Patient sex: M
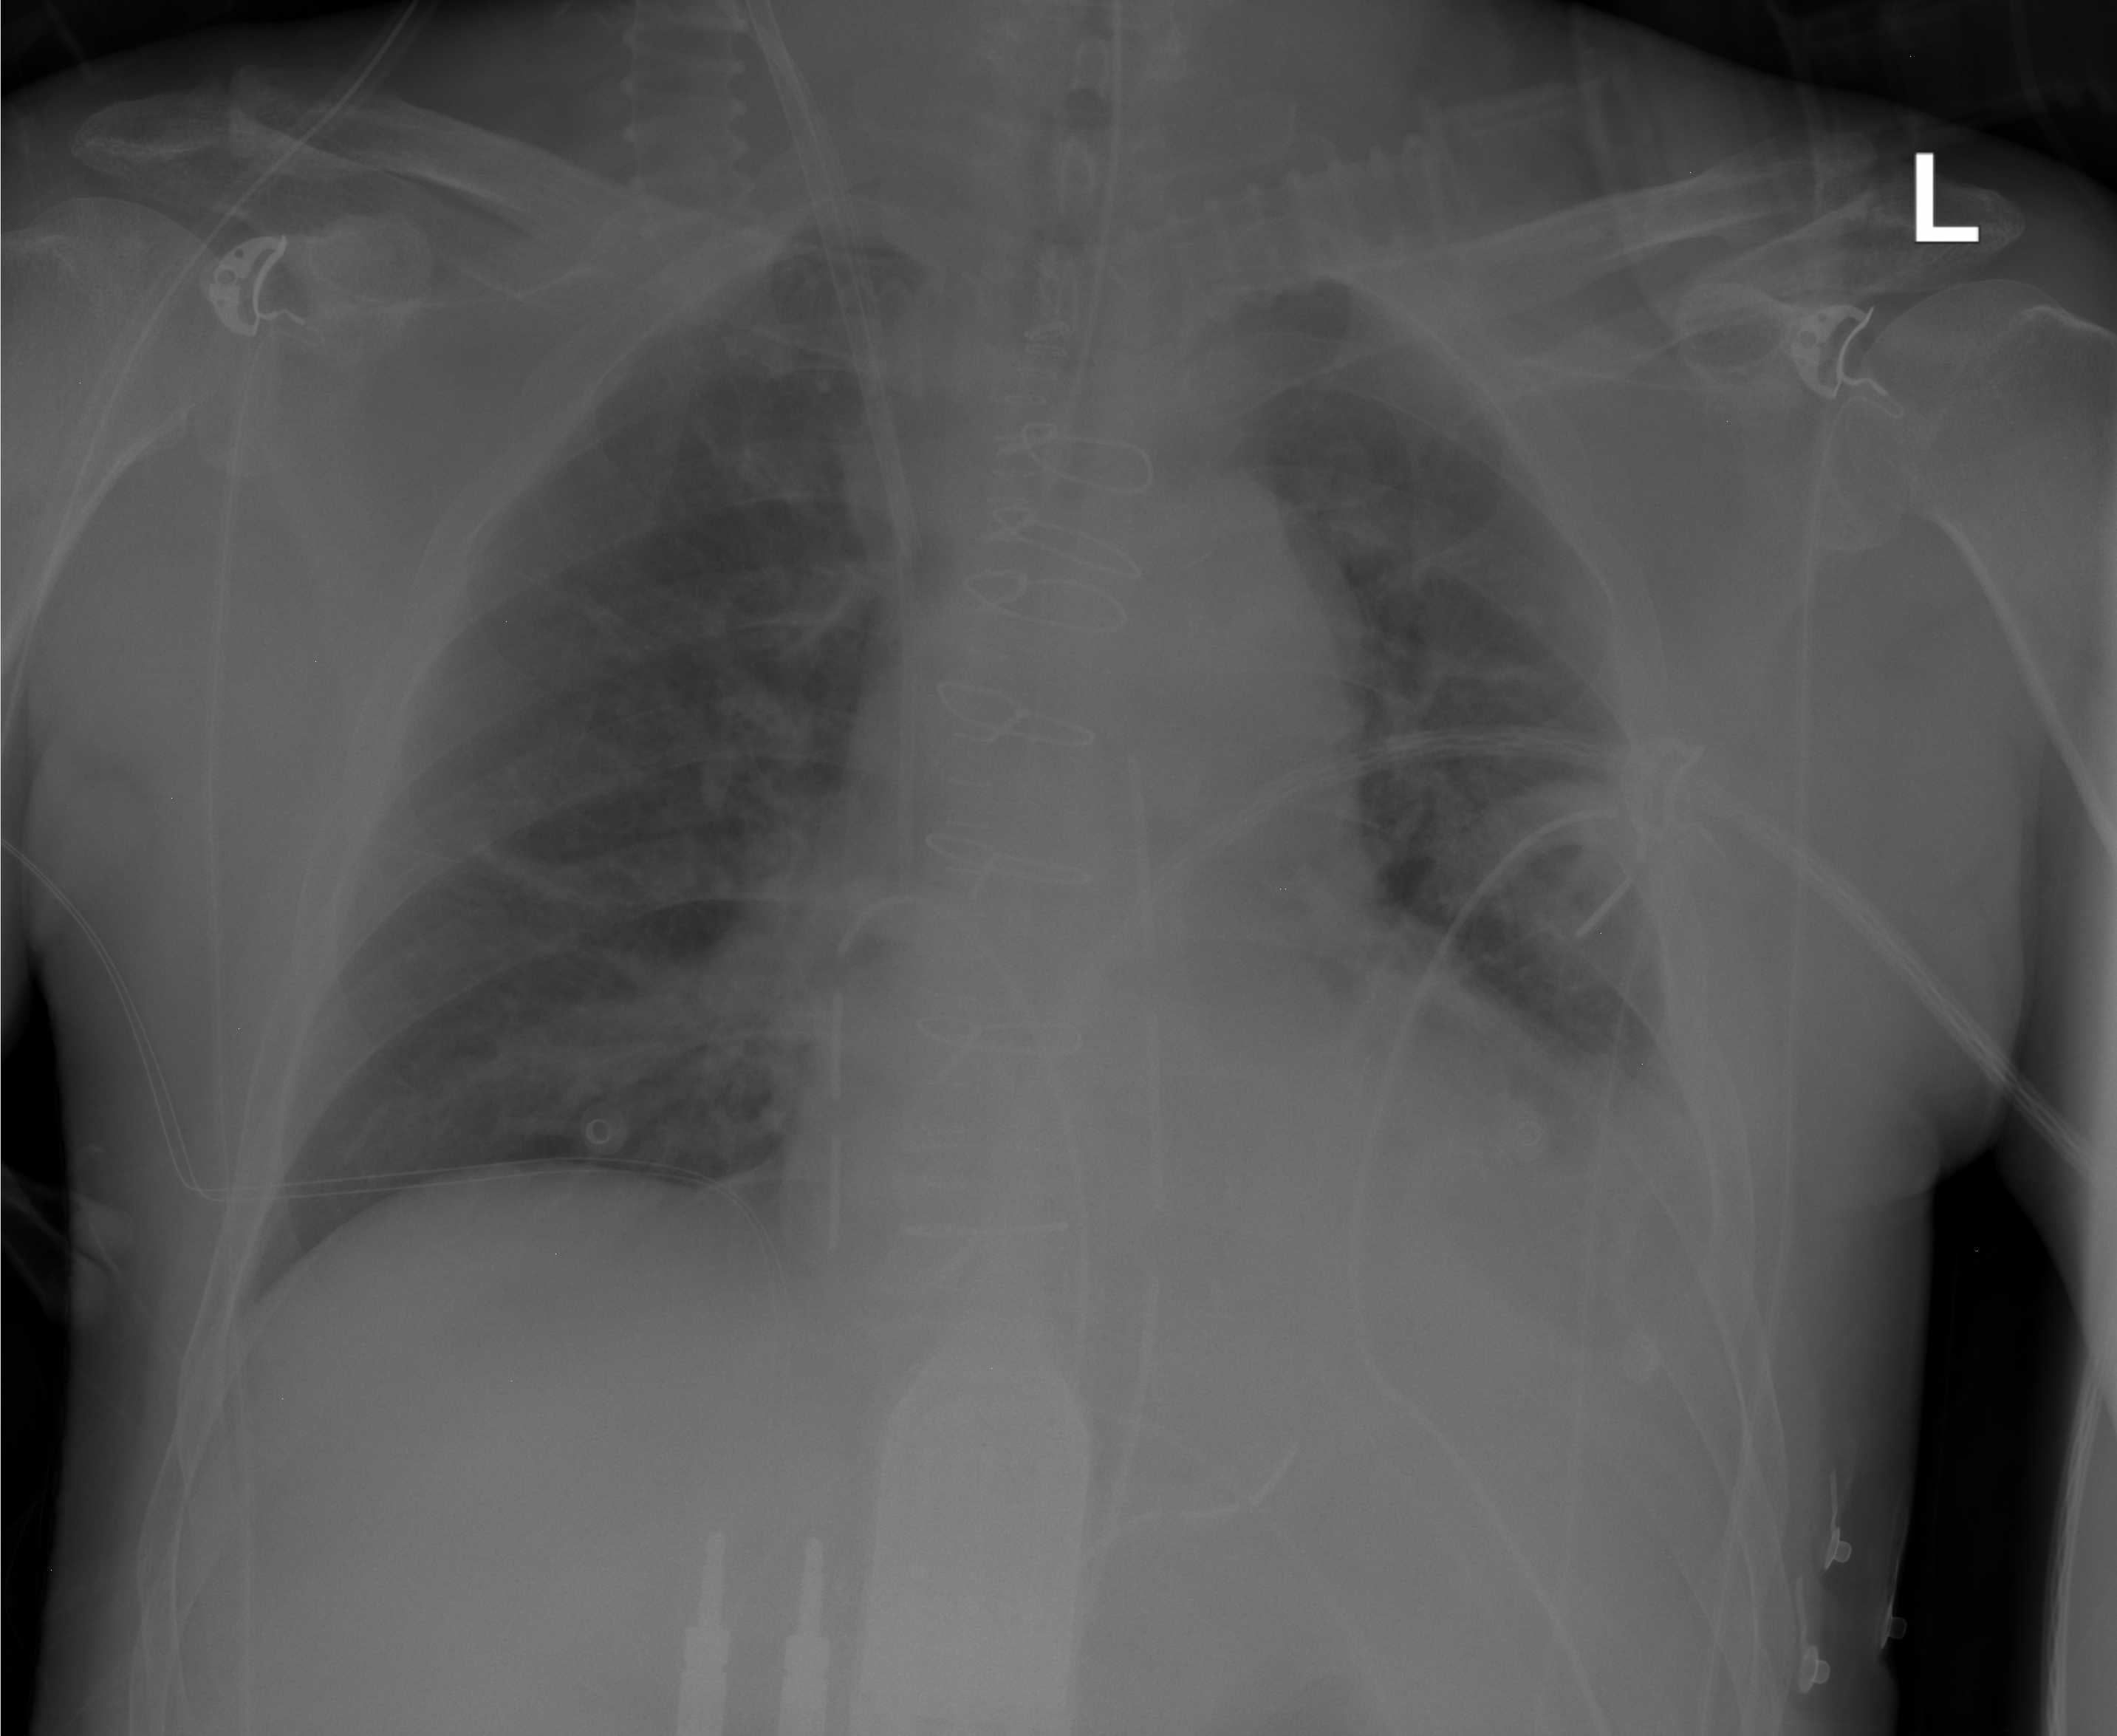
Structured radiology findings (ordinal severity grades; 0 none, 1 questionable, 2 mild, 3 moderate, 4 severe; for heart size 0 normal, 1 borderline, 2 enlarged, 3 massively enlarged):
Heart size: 1
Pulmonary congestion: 2
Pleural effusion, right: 0
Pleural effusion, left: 0
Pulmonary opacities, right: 0
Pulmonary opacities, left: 0
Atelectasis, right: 2
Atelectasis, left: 2